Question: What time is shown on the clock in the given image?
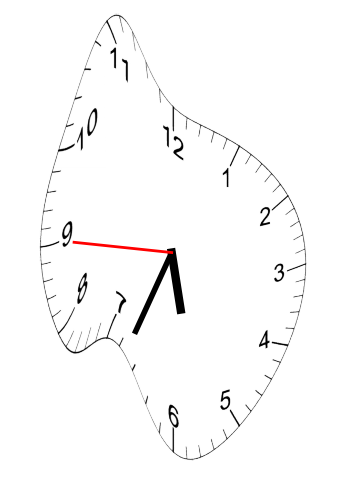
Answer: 05:33:45